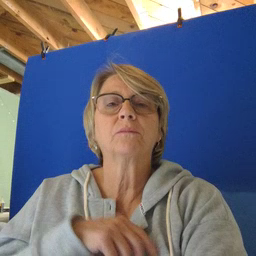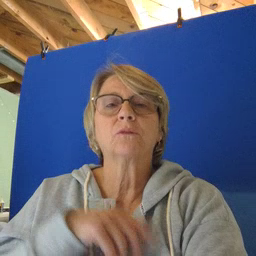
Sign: uncle